Question: I'm trying to achieve an effect like the videos in the "behavior section" at this <URL>. It's the same effect of Google Photo, I guess, with a search bar on the top of the RecyclerView that disappear/appear on scrolling up/down
I don't know how to get it, I started with <URL>.
Or it's a custom <URL> ?
Any help or suggestion would be appreciated, thank you

'''
<?xml version="1.0" encoding="utf-8"?>
<android.support.design.widget.CoordinatorLayout
xmlns:android="http://schemas.android.com/apk/res/android"
xmlns:app="http://schemas.android.com/apk/res-auto"
android:layout_width="match_parent"
android:layout_height="match_parent">
<android.support.v7.widget.RecyclerView
android:id="@+id/recyclerview"
android:layout_width="match_parent"
android:layout_height="match_parent"
app:layout_behavior="@string/appbar_scrolling_view_behavior"/>
<android.support.design.widget.AppBarLayout
android:id="@+id/appBar"
android:layout_width="match_parent"
android:layout_height="wrap_content"
android:background="@android:color/transparent">
<android.support.design.widget.CollapsingToolbarLayout
android:id="@+id/collapsingToolbar"
android:layout_width="match_parent"
android:layout_height="match_parent"
app:layout_scrollFlags="scroll|enterAlways"
android:background="@android:color/transparent">
<SearchView
android:layout_width="match_parent"
android:layout_height="?attr/actionBarSize"
android:background="@android:color/holo_green_light"
android:layout_marginTop="40dp"
android:layout_marginStart="16dp"
android:layout_marginEnd="16dp"
android:layout_marginBottom="16dp"/>
</android.support.design.widget.CollapsingToolbarLayout>
</android.support.design.widget.AppBarLayout>
</android.support.design.widget.CoordinatorLayout>
'''
Sample layout
<URL>
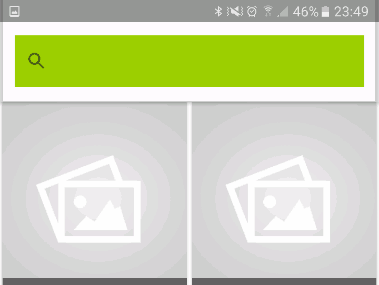
Answer: It is definitely a custom <URL>.
After some searches and readings ( <URL>, I got what I wanted with the following layout
'''
<?xml version="1.0" encoding="utf-8"?>
<android.support.design.widget.CoordinatorLayout
xmlns:android="http://schemas.android.com/apk/res/android"
xmlns:app="http://schemas.android.com/apk/res-auto"
android:layout_width="match_parent"
android:layout_height="match_parent">
<android.support.v7.widget.RecyclerView
android:id="@+id/recyclerview"
android:layout_width="match_parent"
android:layout_height="match_parent"
android:clipToPadding="false"
android:paddingEnd="@dimen/activity_horizontal_margin"
android:paddingStart="@dimen/activity_horizontal_margin"
android:paddingTop="@dimen/grid_spacing_header"/>
<SearchView
android:layout_width="match_parent"
android:layout_height="?attr/actionBarSize"
android:layout_marginEnd="@dimen/activity_horizontal_margin"
android:layout_marginStart="@dimen/activity_horizontal_margin"
android:layout_marginTop="@dimen/searchbar_top"
app:layout_behavior=".SearchBarBehavior"/>
</android.support.design.widget.CoordinatorLayout>
'''
with my own SearchBarBehavior that extends CoordinatorLayout.Behavior
[code still incomplete]